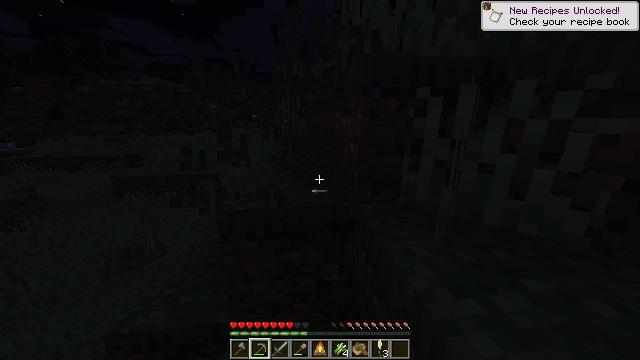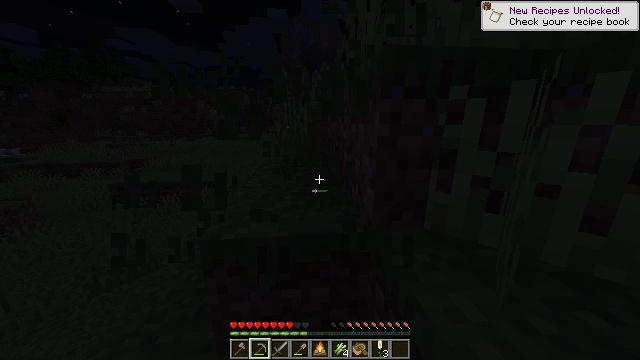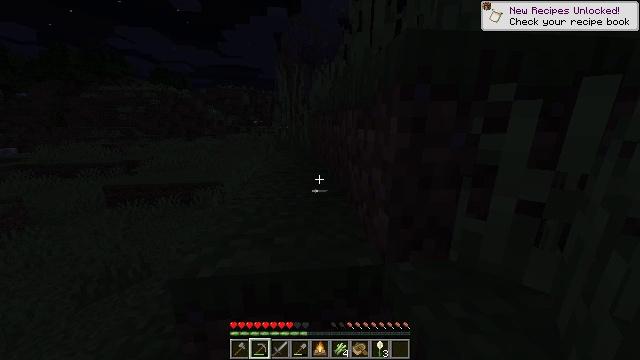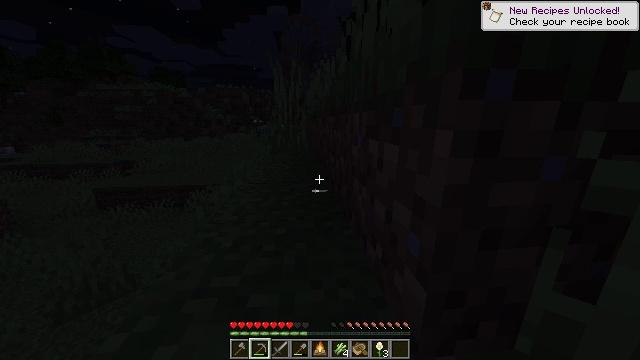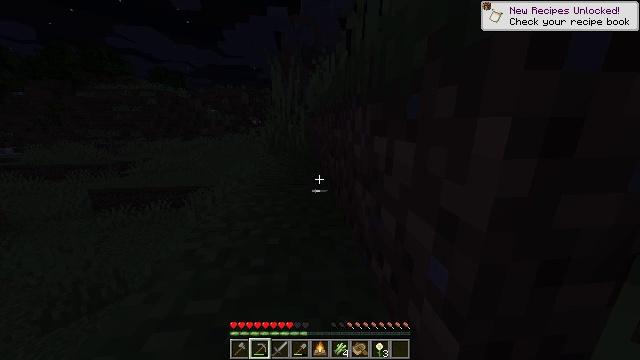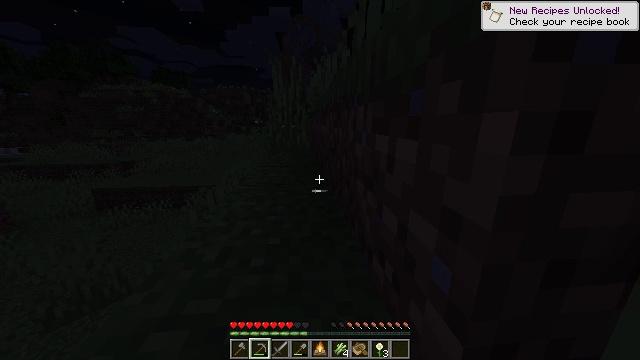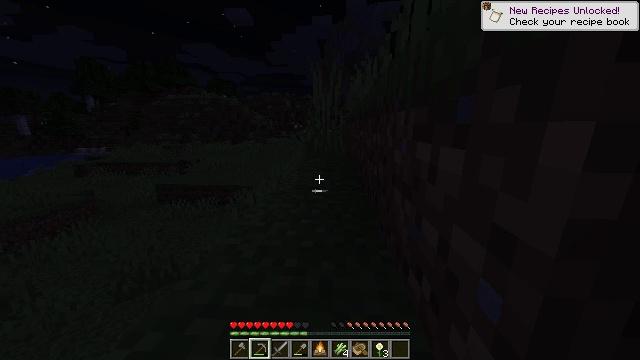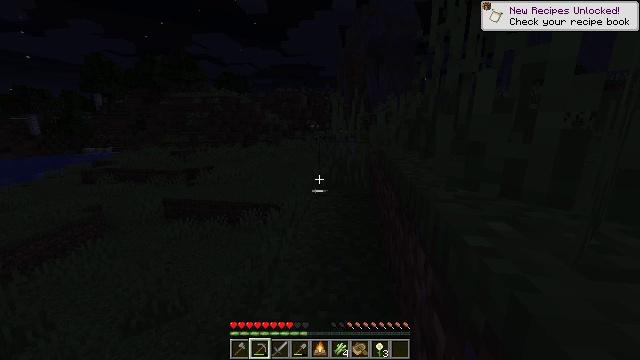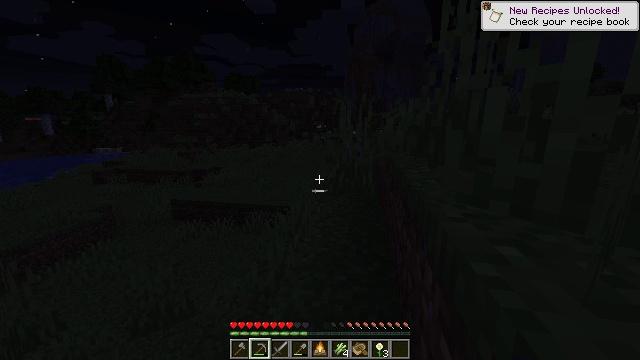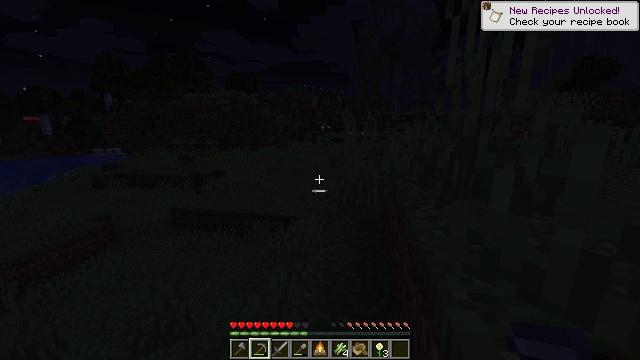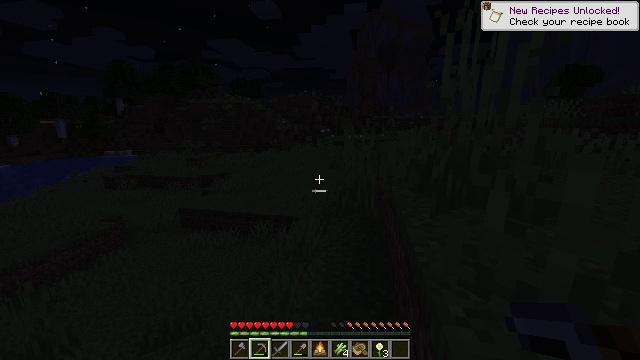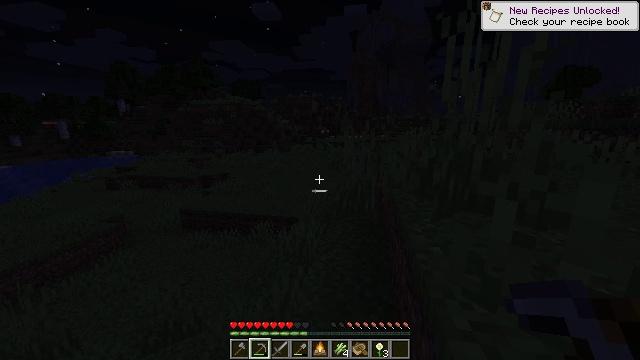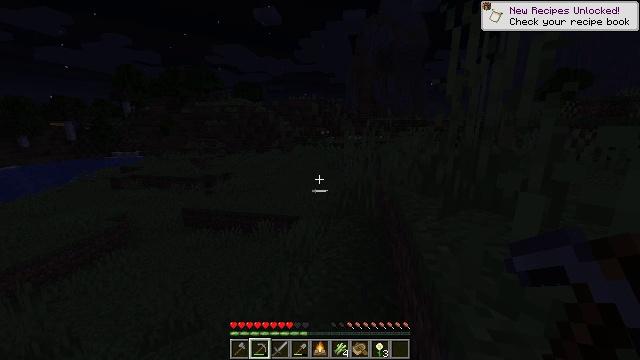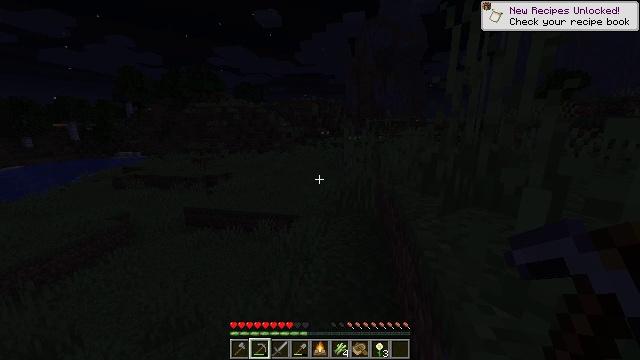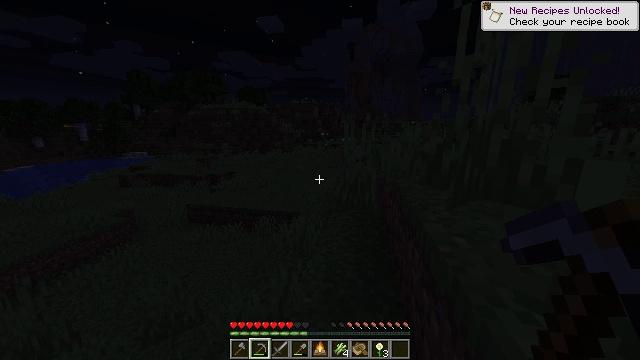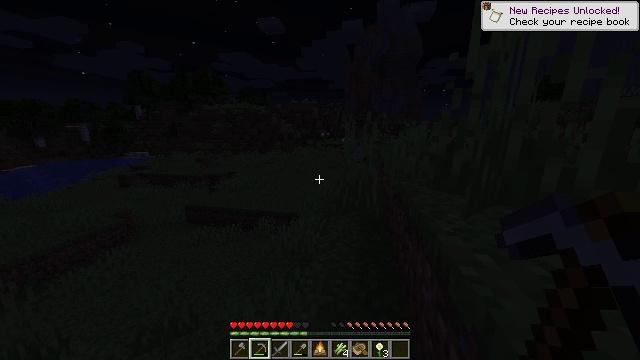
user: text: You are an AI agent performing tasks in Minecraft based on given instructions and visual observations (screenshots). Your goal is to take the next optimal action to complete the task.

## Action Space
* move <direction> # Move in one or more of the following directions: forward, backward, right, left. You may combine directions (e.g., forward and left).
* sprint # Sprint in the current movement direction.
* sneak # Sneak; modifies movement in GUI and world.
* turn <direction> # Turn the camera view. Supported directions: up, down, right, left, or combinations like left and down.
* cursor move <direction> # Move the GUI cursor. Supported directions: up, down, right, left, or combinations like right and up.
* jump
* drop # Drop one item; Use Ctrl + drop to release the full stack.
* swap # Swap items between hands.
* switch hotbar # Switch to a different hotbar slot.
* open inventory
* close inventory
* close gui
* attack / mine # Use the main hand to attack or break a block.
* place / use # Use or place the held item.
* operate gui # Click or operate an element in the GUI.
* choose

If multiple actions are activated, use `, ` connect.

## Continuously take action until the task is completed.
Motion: motion action
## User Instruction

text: drop campfire
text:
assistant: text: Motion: move forward, sprint, turn up
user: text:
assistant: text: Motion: move forward, sprint
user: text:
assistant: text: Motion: move forward, sprint
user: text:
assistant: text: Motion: move forward, sprint
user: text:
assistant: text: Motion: move forward, sprint
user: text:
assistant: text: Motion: move forward, sprint, turn left and up, jump
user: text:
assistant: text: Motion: move forward, sprint, turn left, jump
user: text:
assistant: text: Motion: move forward, sprint, turn left, jump
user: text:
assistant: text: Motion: move forward, sprint, jump
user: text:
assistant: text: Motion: move forward, sprint
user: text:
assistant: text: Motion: move forward, sprint
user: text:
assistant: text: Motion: move forward, sprint
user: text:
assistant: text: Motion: move forward, sprint
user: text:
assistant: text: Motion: move forward, sprint
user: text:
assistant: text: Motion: move forward, sprint
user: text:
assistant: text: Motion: move forward, sprint
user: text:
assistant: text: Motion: move forward, sprint
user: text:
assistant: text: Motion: move forward, sprint
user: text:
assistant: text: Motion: move forward, sprint
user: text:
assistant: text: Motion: move forward, sprint
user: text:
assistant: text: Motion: move forward, sprint
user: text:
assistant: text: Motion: move forward, sprint
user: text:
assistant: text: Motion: move forward, sprint
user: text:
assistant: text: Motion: move forward, sprint
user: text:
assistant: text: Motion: move forward, sprint
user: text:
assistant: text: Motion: move forward, sprint
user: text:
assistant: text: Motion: move forward, sprint
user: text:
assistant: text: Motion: move forward, sprint
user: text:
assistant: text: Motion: move forward, sprint
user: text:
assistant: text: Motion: move forward, sprint